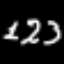
Label: squiggle